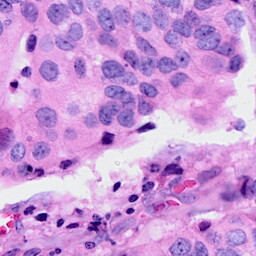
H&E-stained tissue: Breast